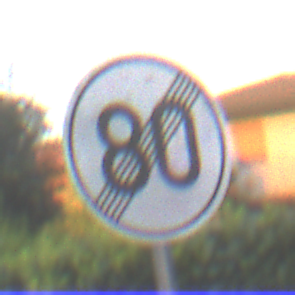
Verkehrszeichen: EndeGeschwindigkeit80
Umgebung: Outdoor, Urban
Tageszeit: SunriseSunset
Wetter: Clear
Licht: Natural
Jahreszeit: NotSpecified
Kontrast: LowContrast